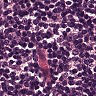
Metastatic tissue present: no